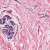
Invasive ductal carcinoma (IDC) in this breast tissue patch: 0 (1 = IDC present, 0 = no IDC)